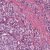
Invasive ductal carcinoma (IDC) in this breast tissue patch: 1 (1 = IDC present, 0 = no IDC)